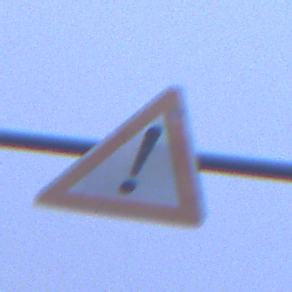
Verkehrszeichen: Gefahrenstelle
Umgebung: Outdoor, Urban
Tageszeit: SunriseSunset
Wetter: Overcast
Licht: Natural
Jahreszeit: NotSpecified
Kontrast: LowContrast